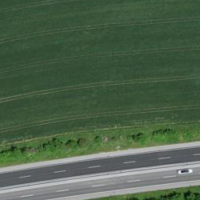
EUNIS habitat code: 57
Species observed at this site:
Buteo buteo